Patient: sex F, age 75
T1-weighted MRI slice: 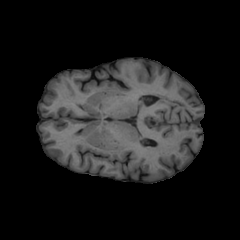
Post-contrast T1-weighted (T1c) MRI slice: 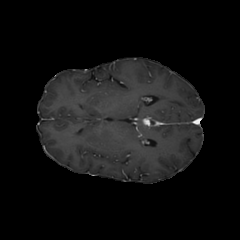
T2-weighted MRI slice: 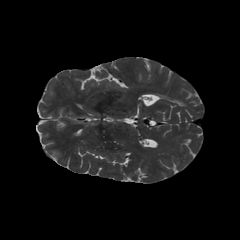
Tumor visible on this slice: no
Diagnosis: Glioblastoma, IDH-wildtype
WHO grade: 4